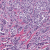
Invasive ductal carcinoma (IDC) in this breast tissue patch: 1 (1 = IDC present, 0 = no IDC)